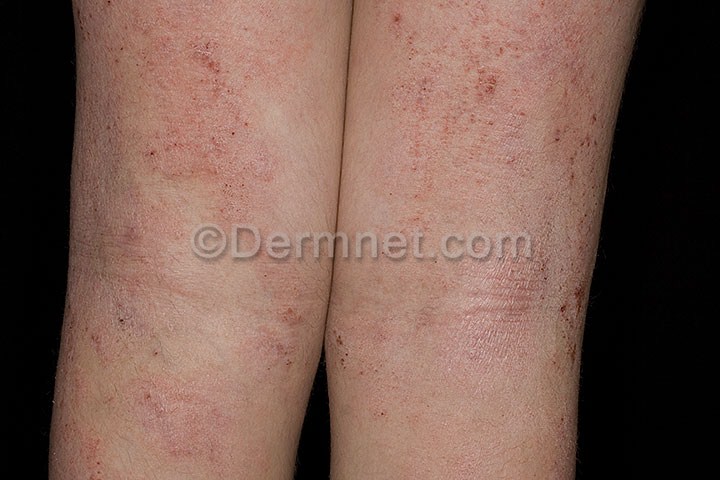
Disease: Atopic Dermatitis Photos